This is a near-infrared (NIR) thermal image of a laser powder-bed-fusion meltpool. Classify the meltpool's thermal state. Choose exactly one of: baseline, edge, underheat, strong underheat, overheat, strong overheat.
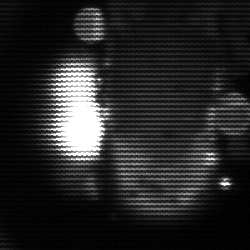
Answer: strong underheat